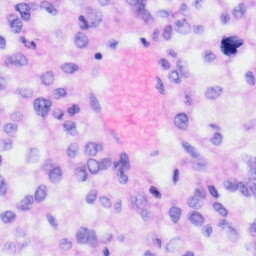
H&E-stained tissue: Liver